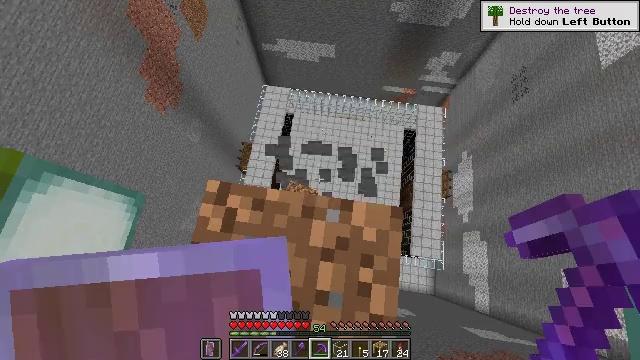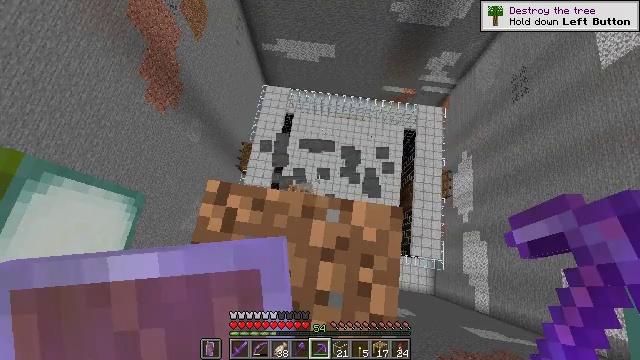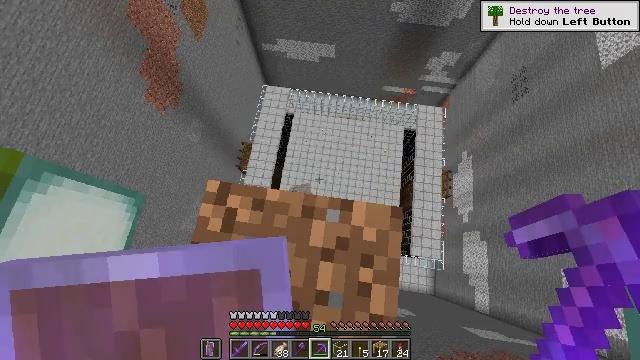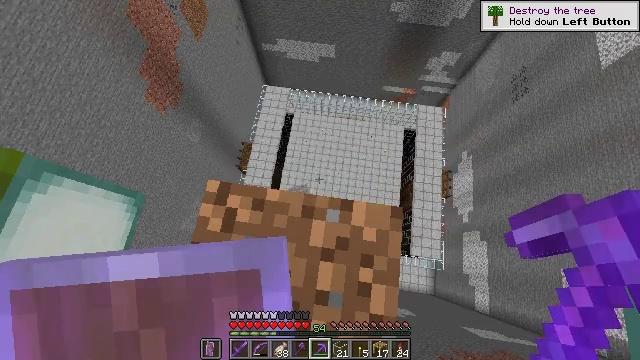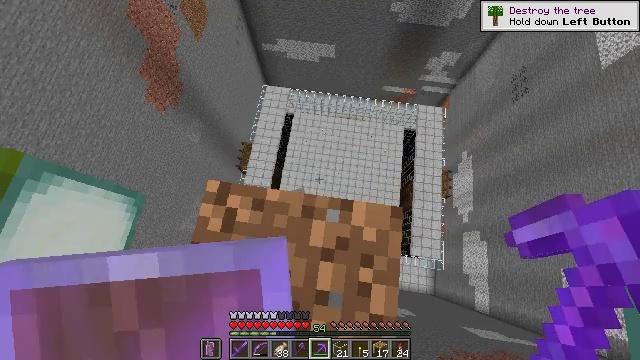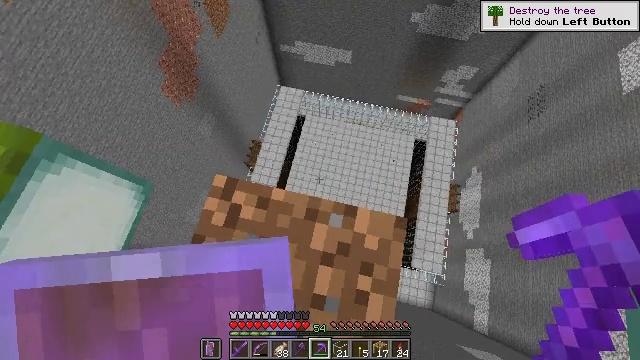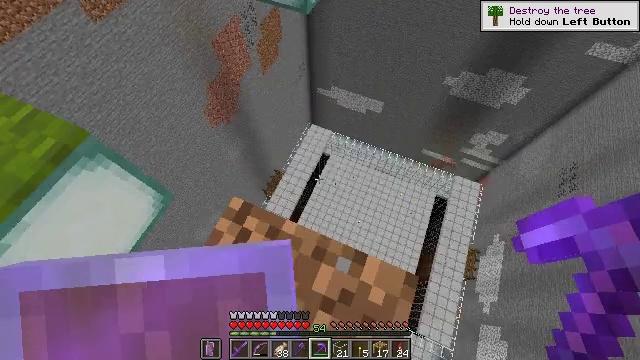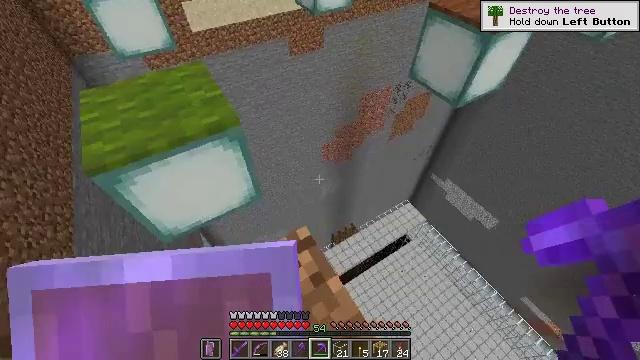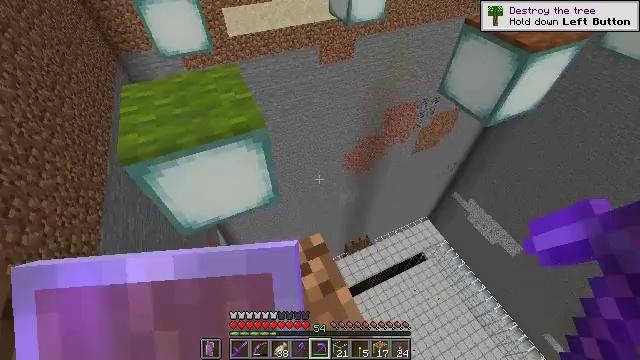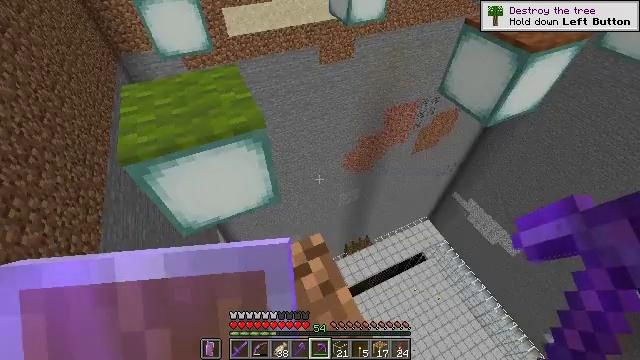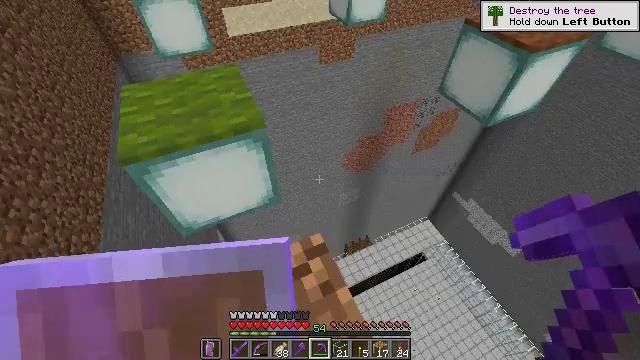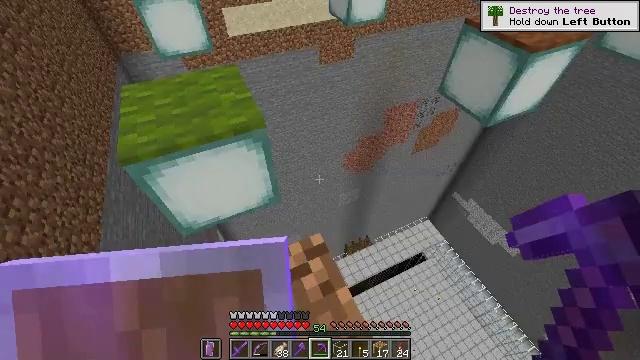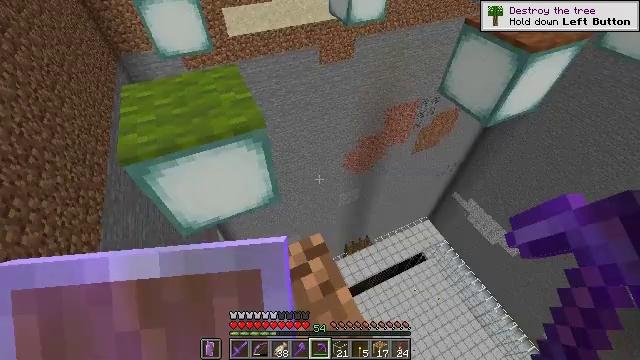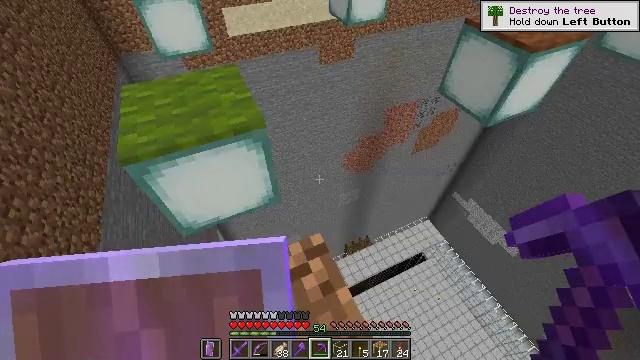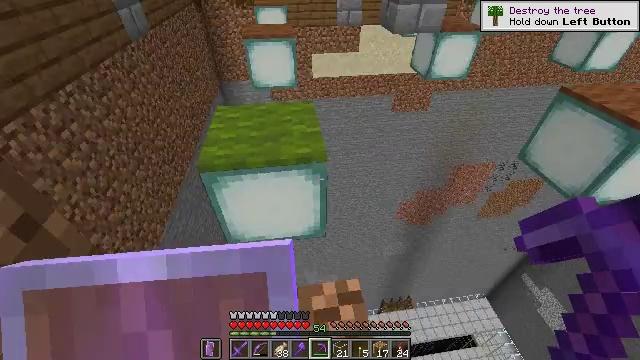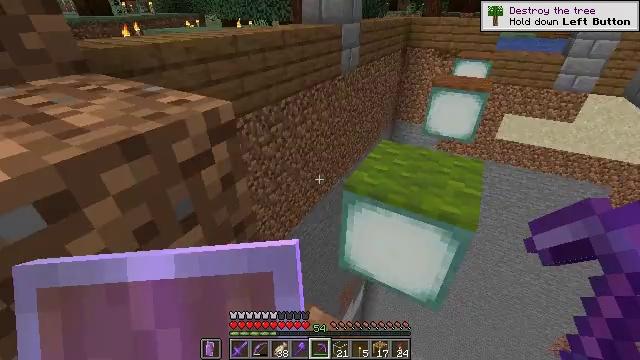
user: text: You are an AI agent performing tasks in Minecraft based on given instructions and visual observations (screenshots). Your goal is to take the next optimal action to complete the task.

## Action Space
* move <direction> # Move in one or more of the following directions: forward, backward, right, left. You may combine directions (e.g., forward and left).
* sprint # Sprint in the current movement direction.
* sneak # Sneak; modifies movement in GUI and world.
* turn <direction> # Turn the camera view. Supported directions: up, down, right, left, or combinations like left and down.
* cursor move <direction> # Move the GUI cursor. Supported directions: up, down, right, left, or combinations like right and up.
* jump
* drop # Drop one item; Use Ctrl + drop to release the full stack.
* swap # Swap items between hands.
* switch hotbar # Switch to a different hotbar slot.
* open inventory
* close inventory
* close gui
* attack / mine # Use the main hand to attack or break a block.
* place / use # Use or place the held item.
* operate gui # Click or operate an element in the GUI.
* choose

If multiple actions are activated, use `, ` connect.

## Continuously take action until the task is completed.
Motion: motion action
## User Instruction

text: Get dirt block.
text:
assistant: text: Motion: sneak, attack / mine
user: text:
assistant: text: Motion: sneak, attack / mine
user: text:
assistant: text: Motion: sneak, attack / mine
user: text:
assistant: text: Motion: sneak, attack / mine
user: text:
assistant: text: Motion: sneak, turn left, attack / mine
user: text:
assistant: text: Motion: sneak, turn left and up
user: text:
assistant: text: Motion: sneak, turn left and up
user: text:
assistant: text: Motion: sneak, turn left and up
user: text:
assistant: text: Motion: sneak
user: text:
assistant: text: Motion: sneak
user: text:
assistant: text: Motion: sneak
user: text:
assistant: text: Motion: sneak
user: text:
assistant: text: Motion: sneak
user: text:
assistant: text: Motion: sneak, turn left and up
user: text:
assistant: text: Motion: sneak, turn left and up
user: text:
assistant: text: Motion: sneak, turn left and up
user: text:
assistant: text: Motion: sneak, turn left
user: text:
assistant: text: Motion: sneak
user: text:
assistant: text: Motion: sneak
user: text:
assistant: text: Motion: sneak
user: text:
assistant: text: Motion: sneak, turn left
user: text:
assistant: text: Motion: move forward, sneak
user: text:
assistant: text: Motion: move forward, sneak, turn left and up
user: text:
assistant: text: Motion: move forward, sneak, turn left and up
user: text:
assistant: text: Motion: move forward, sneak
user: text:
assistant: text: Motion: move forward, sneak, jump
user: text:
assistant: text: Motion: move forward, sneak, jump
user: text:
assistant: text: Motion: move forward, sneak, turn left and up, jump
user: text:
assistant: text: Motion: move forward, sneak, turn left and up, jump
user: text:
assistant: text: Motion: move forward, sneak, jump